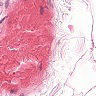
Metastatic tissue present: no